Interaction volume radius: 5 \u00c5
Interaction volume height: 15 \u00c5
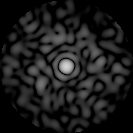
Disorder parameter: 0.7781